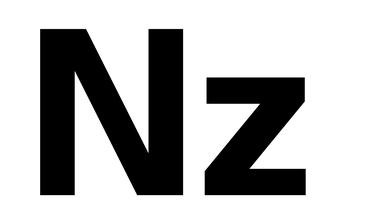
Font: InstrumentSans_Bold